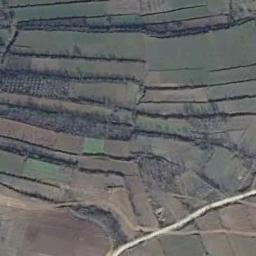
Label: terrace